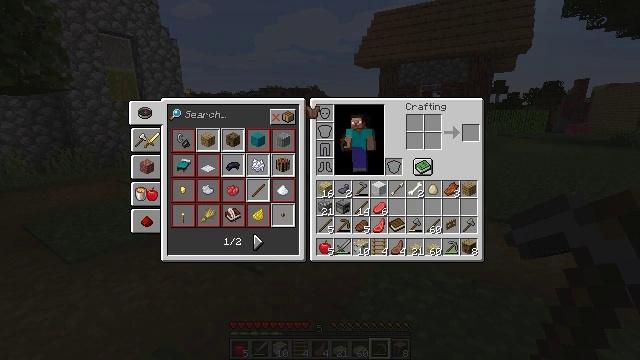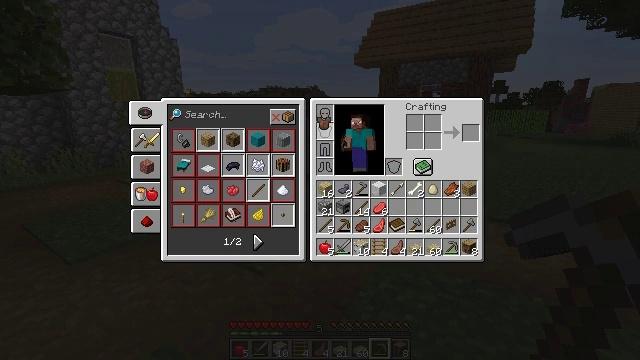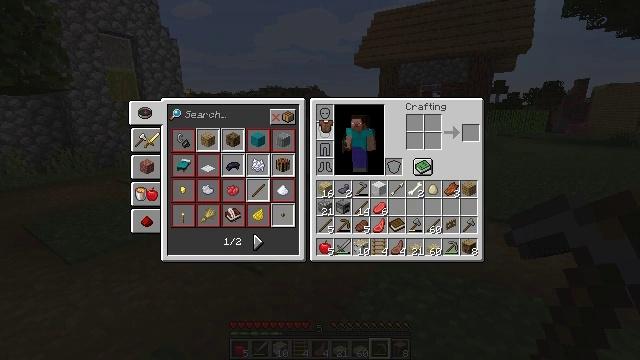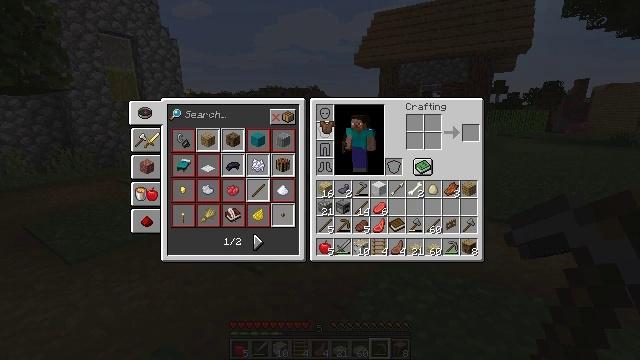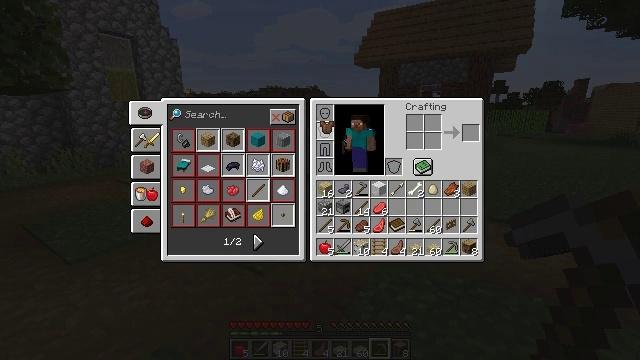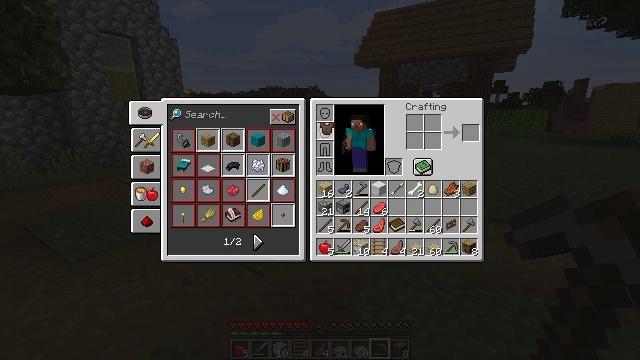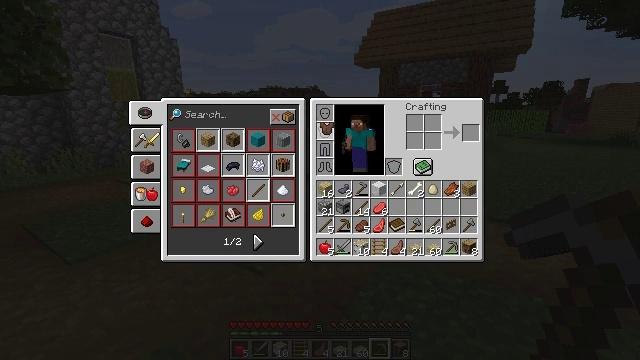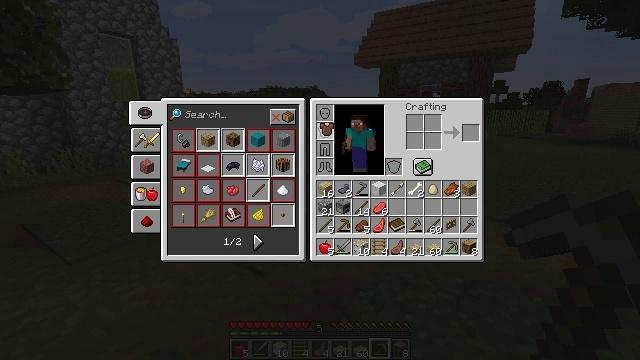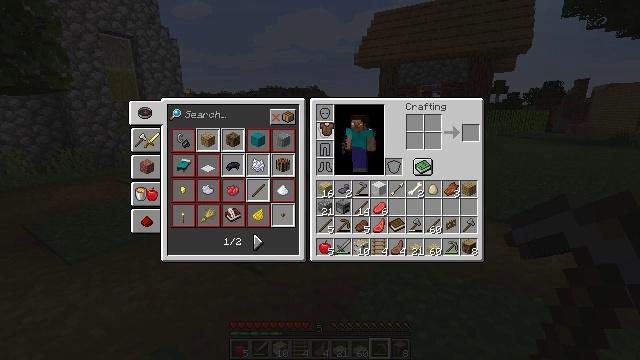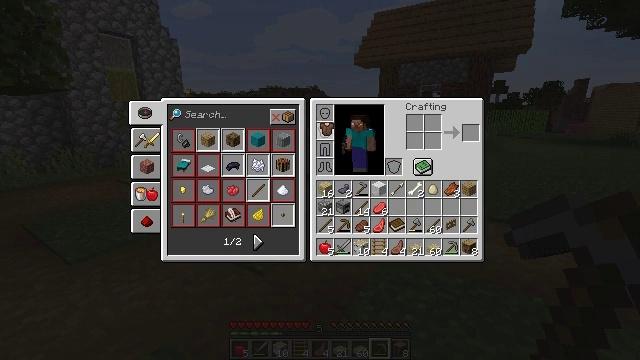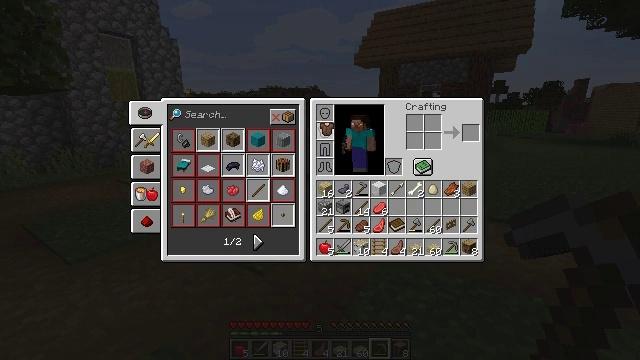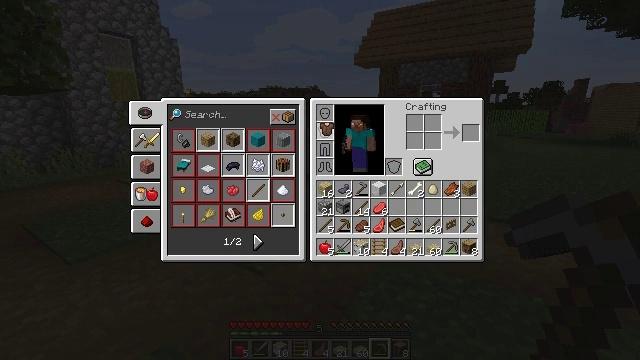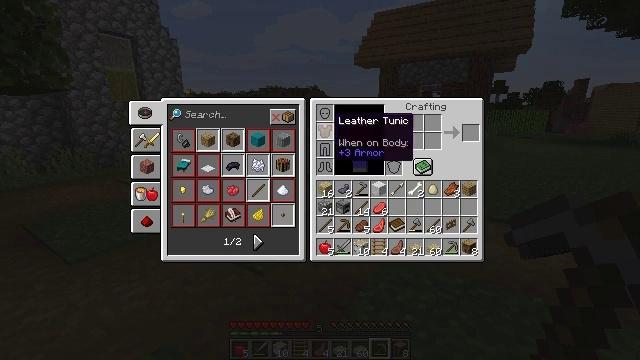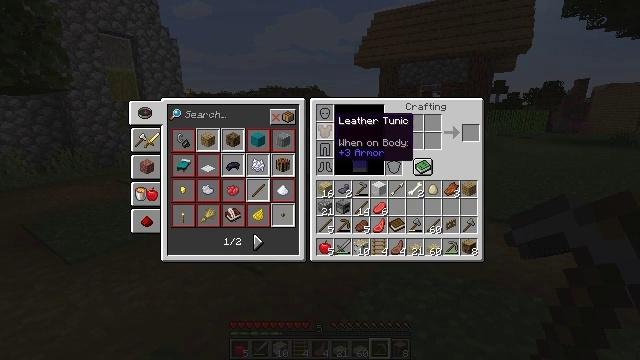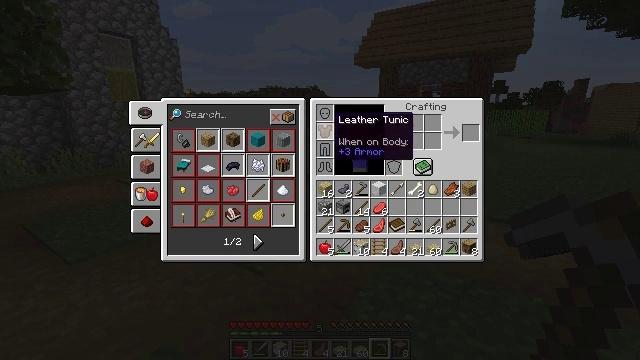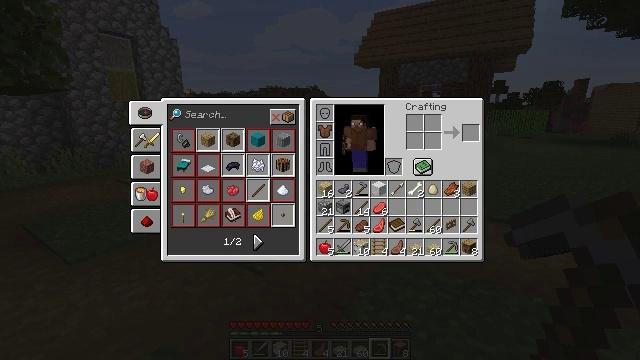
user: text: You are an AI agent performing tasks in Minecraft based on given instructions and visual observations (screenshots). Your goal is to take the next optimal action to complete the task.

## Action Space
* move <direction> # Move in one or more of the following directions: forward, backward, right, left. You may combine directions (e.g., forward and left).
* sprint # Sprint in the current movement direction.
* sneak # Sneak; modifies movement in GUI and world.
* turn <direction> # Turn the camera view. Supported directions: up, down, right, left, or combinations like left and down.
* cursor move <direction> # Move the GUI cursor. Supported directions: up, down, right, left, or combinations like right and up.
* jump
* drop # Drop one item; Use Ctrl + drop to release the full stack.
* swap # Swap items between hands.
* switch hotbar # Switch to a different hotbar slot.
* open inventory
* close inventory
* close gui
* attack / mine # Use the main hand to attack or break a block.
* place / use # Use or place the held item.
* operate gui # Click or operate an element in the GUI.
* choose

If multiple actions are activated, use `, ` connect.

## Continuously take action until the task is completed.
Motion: motion action
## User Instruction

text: Use the crafting table to make a birch door.
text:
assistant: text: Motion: cursor move right and down
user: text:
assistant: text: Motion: no_op
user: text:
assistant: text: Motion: no_op
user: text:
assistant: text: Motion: no_op
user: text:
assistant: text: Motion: no_op
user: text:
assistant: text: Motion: no_op
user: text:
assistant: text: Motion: no_op
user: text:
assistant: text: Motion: no_op
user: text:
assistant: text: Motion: operate gui
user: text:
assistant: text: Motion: operate gui
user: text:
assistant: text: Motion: operate gui
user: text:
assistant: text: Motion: no_op
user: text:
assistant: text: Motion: no_op
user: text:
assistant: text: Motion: no_op
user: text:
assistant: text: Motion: cursor move right
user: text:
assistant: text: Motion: cursor move right
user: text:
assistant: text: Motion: no_op
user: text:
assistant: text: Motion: no_op
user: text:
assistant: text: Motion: cursor move right
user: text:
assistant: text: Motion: no_op
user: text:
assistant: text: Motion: no_op
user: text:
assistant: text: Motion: no_op
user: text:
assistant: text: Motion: no_op
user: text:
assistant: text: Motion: no_op
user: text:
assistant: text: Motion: no_op
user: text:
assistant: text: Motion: no_op
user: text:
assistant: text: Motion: no_op
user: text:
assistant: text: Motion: no_op
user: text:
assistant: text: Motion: no_op
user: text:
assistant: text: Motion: no_op